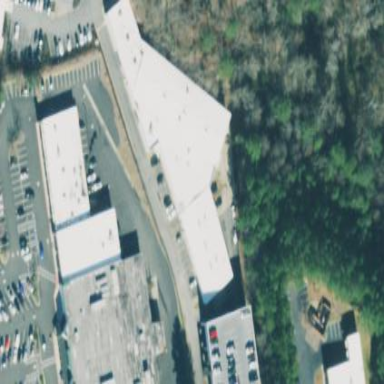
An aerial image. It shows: Car repair shop located in building.